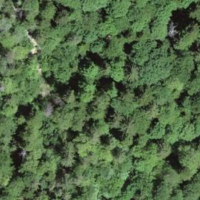
EUNIS habitat code: 41
Species observed at this site:
Cardamine heptaphylla